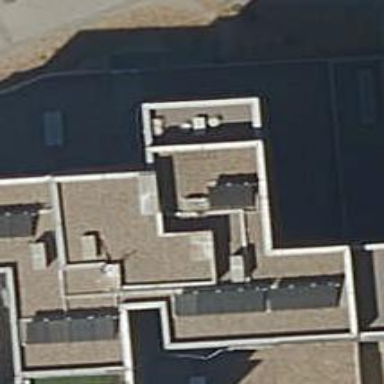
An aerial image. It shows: Part of building is shown in the image.